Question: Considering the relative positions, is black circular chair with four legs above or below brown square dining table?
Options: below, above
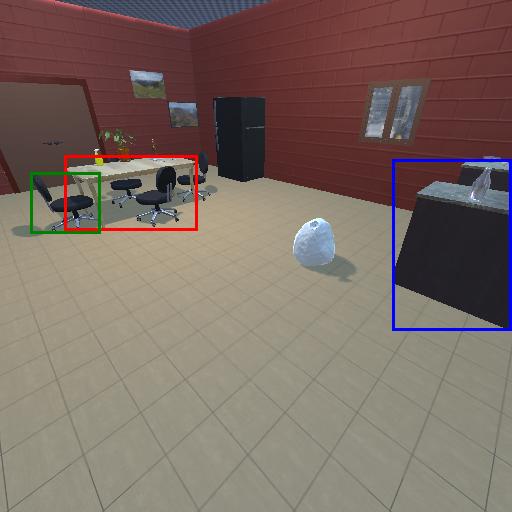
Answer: below